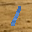
Label: 1